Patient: sex M, age 60
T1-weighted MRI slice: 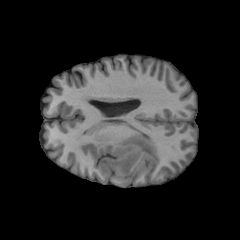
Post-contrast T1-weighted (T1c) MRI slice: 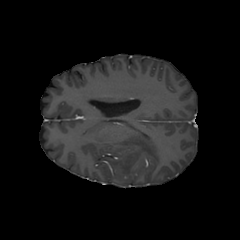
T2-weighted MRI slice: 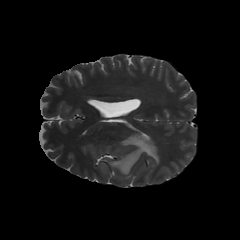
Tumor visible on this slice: yes
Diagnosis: Glioblastoma, IDH-wildtype
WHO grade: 4